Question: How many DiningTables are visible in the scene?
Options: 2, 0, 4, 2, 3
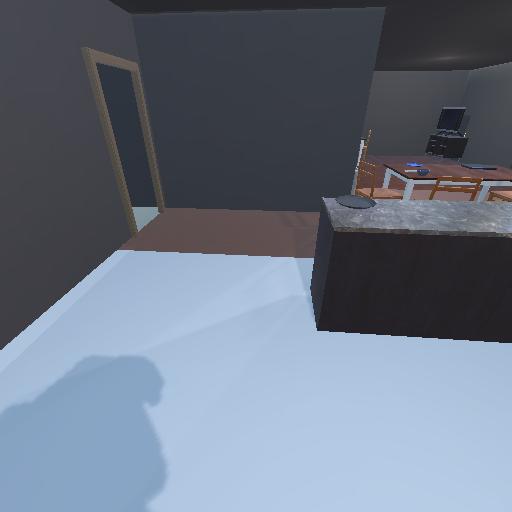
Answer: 2